Question: Can you possibly do something like this in angular?

It's not quite possible to do this, as doesn't parse tags or something
'{{ 10000 | currency:"<span>$</span>" }}'
<URL>
let alone somehow separate decimal number..
The ideal result would be
'1 000 000<span class="dec">,00</span><span class="cur">EUR</span>'
It's not really possible to do with any filter settings is it..?
I could try and modify angular's currency filter and the 'formatNumber' function, but it still would take it as a text rather than a span element.
// edit
you can actually do this <URL>
'<p ng-bind-html-unsafe="10000 | currency:'<span>$</span>'"></p>'
still clueless about decimals though
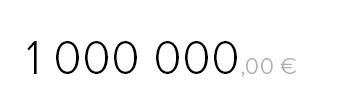
Answer: It's actually possible to do this
'<p ng-bind-html-unsafe="10000 | currency:'<span>$</span>'"></p>'
or wrap it around the native currency filter like this
'''
app.filter('currencys', ['$filter', '$locale',
function($filter, $locale) {
return function (num) {
var sym = $locale.NUMBER_FORMATS.CURRENCY_SYM;
return $filter('currency')(num, '<span>'+ sym +'</span>');
};
}
]);
'''
and then use it like this
'<span ng-bind-html-unsafe="10000 | currencys"></span>'